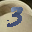
Label: 3